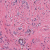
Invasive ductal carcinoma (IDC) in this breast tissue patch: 0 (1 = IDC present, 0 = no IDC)